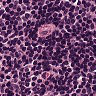
Metastatic tissue present: no